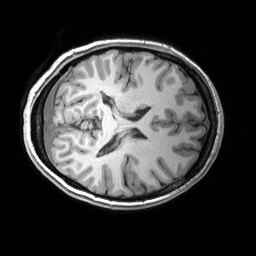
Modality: T1w
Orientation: coronal
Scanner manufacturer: siemens
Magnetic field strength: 3 T
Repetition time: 2.53 s
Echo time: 0.00299 s